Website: home-depot
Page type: billing-address
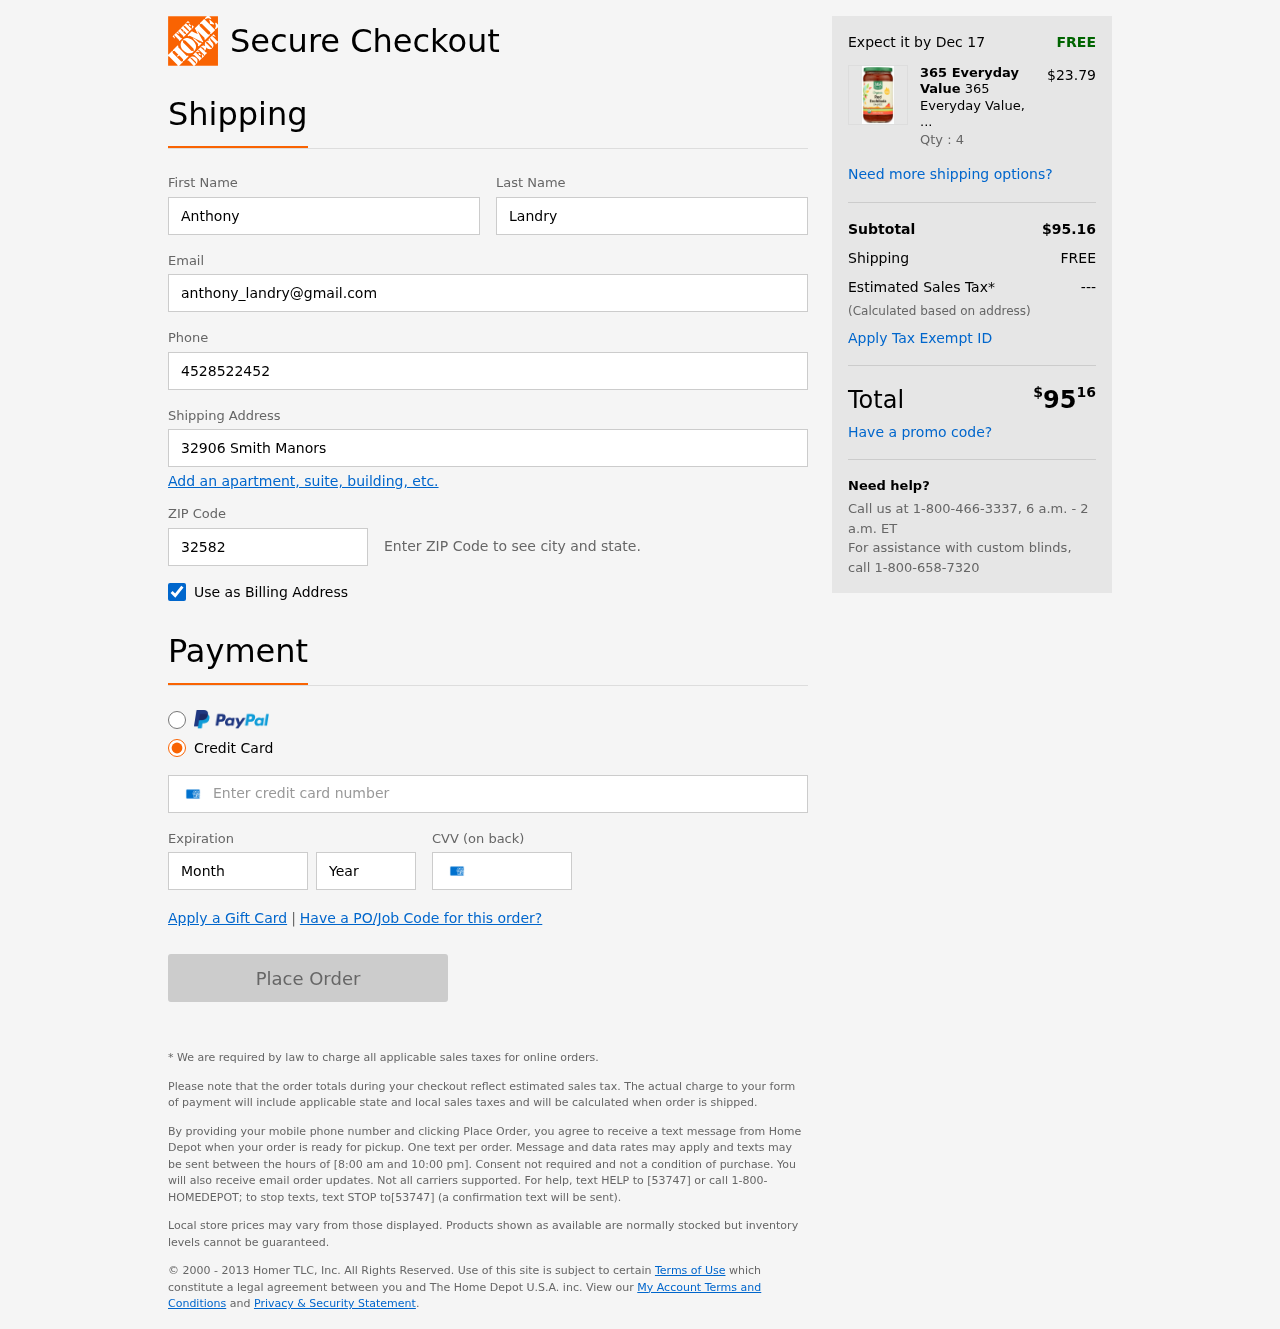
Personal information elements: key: PII_FIRSTNAME
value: Anthony
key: PII_LASTNAME
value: Landry
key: PII_EMAIL
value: anthony_landry@gmail.com
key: PII_PHONE
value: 4528522452
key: PII_STREET
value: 32906 Smith Manors
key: PII_POSTCODE
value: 32582
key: PII_CARD_NUMBER
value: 3446 9151 1125 289
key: PII_CARD_EXPIRY_MONTH
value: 11
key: PII_CARD_CVV
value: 5976
Product elements: key: PRODUCT1_BRAND
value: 365 Everyday Value
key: PRODUCT1_NAME
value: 365 Everyday Value, Organic Red Enchilada Sauce, 15.5 oz
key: PRODUCT1_PRICE
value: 23.79
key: PRODUCT1_QUANTITY
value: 4
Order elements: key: ORDER_DELIVERY_DATE
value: Dec 17
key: ORDER_SUBTOTAL
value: $95.16
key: ORDER_SHIPPING_COST
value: FREE
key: ORDER_TAX
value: ---
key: ORDER_TOTAL2
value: $9516